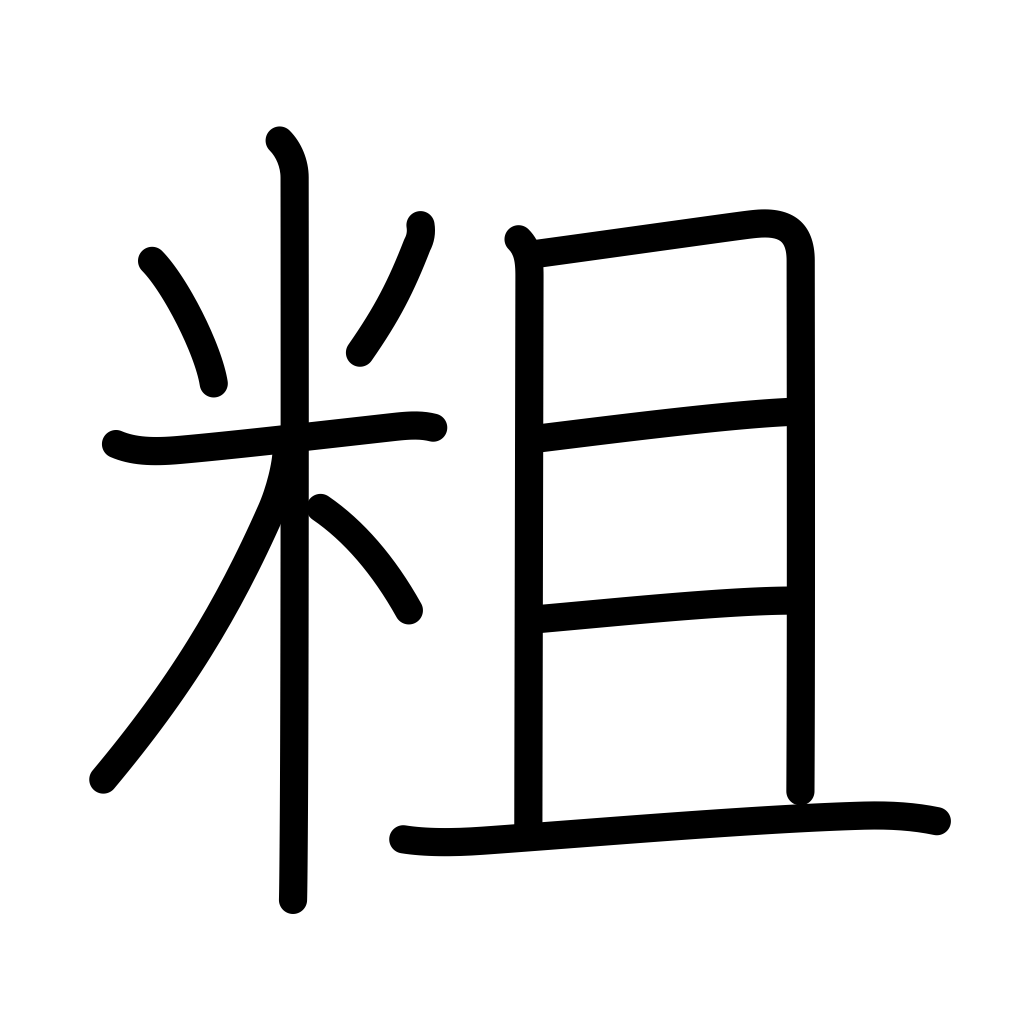
Meaning: coarse, rough, rugged